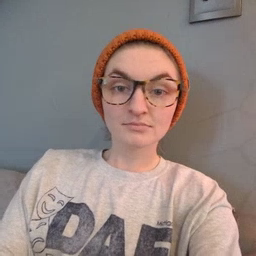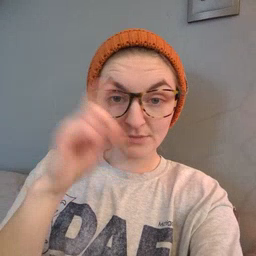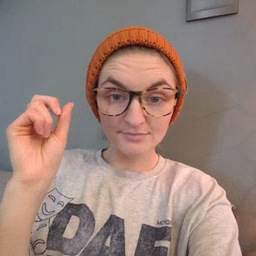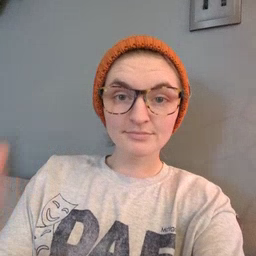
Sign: because